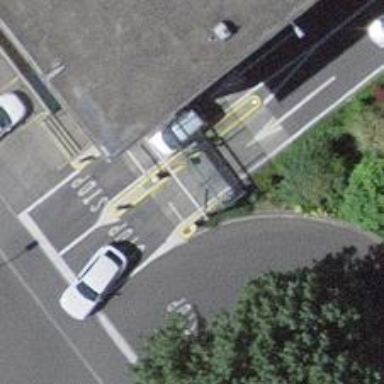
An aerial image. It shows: Lift gate barrier.